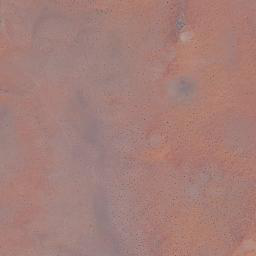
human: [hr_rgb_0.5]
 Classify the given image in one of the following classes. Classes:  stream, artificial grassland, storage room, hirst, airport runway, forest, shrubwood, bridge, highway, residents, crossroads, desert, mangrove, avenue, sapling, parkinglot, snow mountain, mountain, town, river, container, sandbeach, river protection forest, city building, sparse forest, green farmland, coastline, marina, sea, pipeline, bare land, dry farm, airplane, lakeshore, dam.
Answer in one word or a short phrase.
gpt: desert